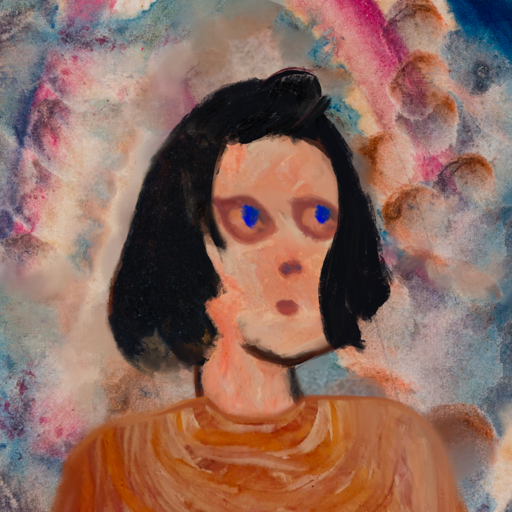
Background: Rupkatha, Head And Neck Side: Roy_Bahadur, Face Side: Mother_And_Son_Mother, Bust: Pious_Lady, Hair Side: Mosgoul, Head Accessory: Blank, Second Necklace: Blank, Necklace: Blank, Baby: Blank